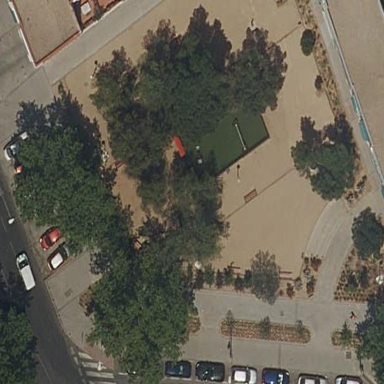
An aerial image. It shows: Lovely park for leisure and relaxation.